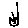
Label: cat